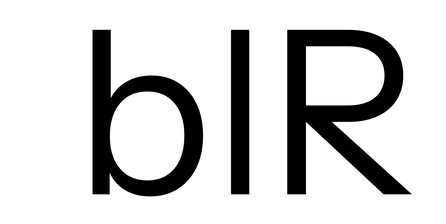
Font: InstrumentSans_Regular